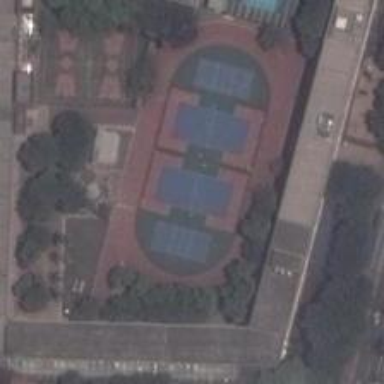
The pitches in this oval field constitutes an axisymmetric pattern, and there are two basketball courts aside .